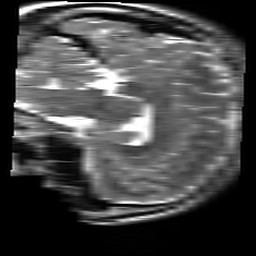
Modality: T2w
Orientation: sagittal
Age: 22
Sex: male
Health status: healthy
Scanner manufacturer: siemens
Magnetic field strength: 3 T
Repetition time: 4.01 s
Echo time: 0.116 s